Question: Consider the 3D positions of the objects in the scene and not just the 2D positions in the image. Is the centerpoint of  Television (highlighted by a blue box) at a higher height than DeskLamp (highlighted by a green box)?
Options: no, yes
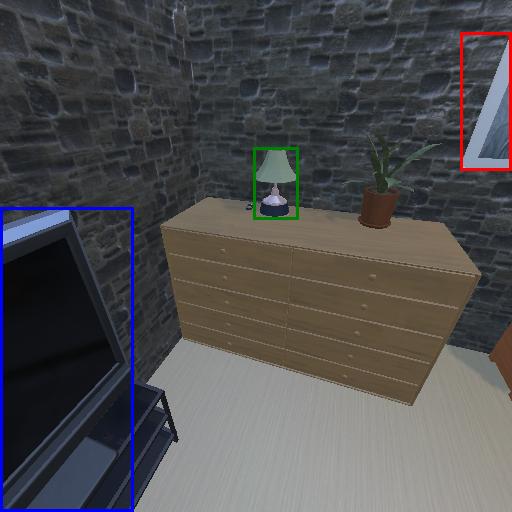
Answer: no